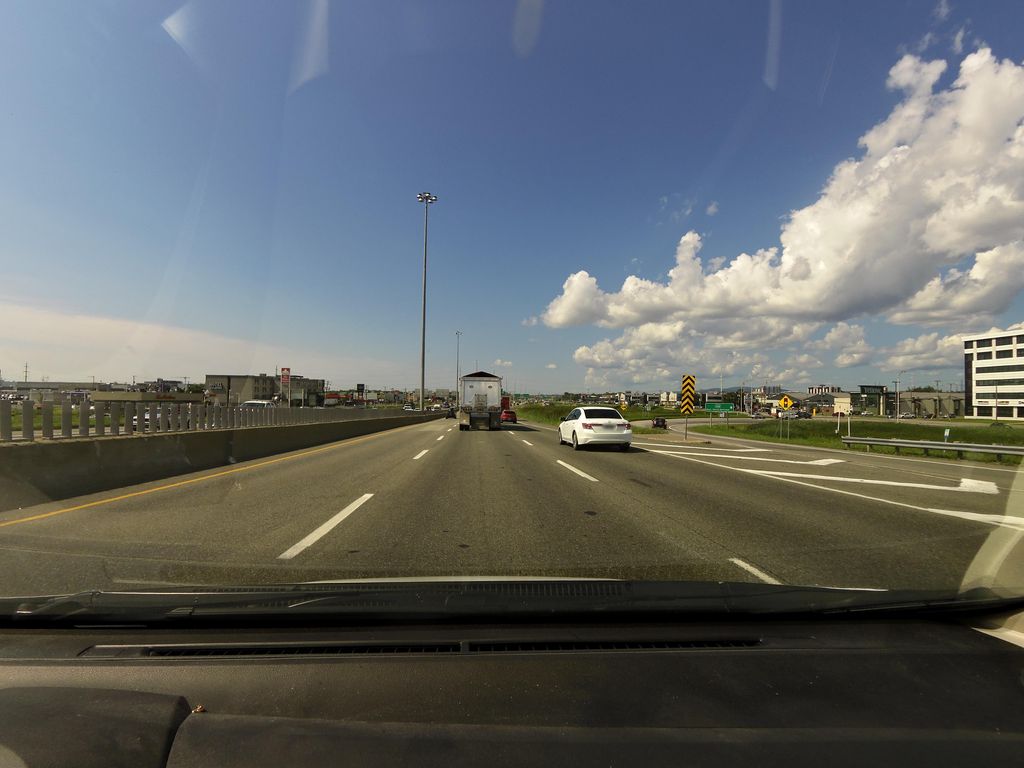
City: quebec_city